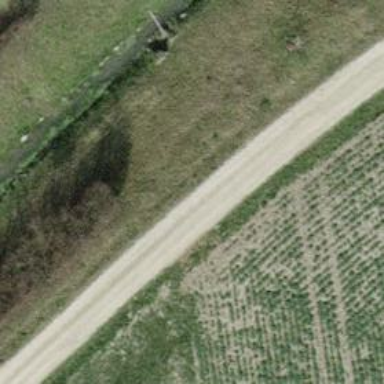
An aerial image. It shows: Agricultural track with compacted grade 2 surface suitable for agricultural vehicles.